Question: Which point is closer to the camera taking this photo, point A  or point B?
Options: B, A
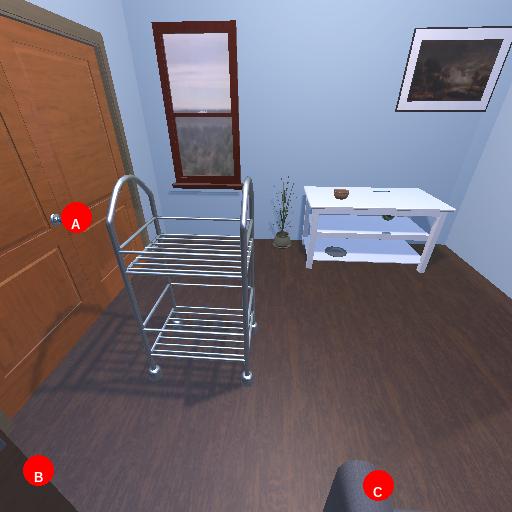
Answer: B